Field crop: maize
Growth stage: 2
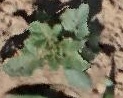
Species: datura